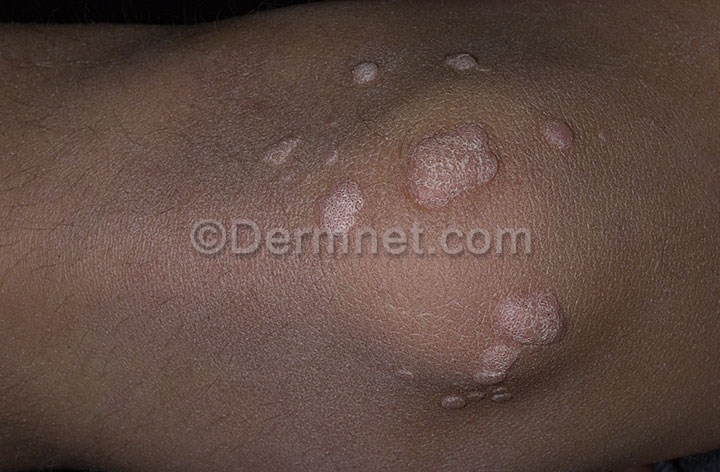
Disease: Warts Molluscum and other Viral Infections